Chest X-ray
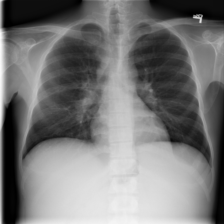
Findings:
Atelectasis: negative
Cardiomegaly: negative
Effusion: negative
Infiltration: negative
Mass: negative
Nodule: negative
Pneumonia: negative
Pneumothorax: negative
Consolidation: negative
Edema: negative
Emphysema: negative
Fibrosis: negative
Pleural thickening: negative
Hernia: negative